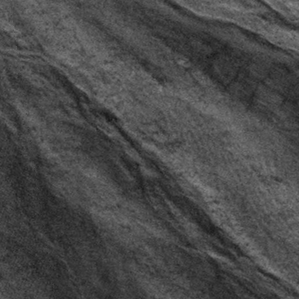
Label: frost